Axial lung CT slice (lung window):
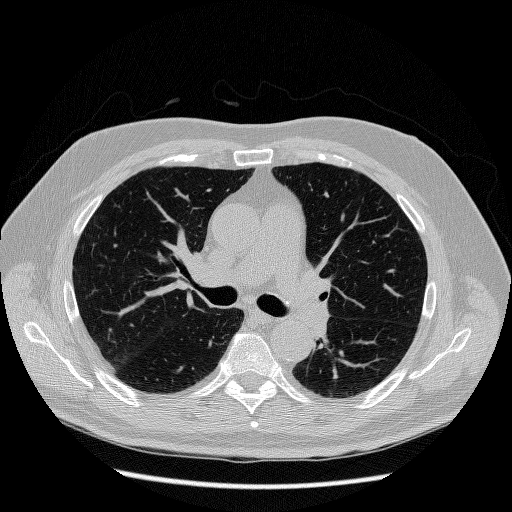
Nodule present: no